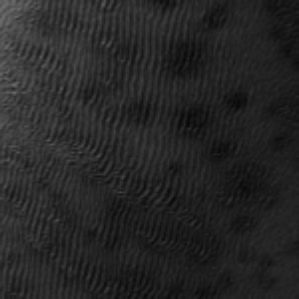
Label: frost